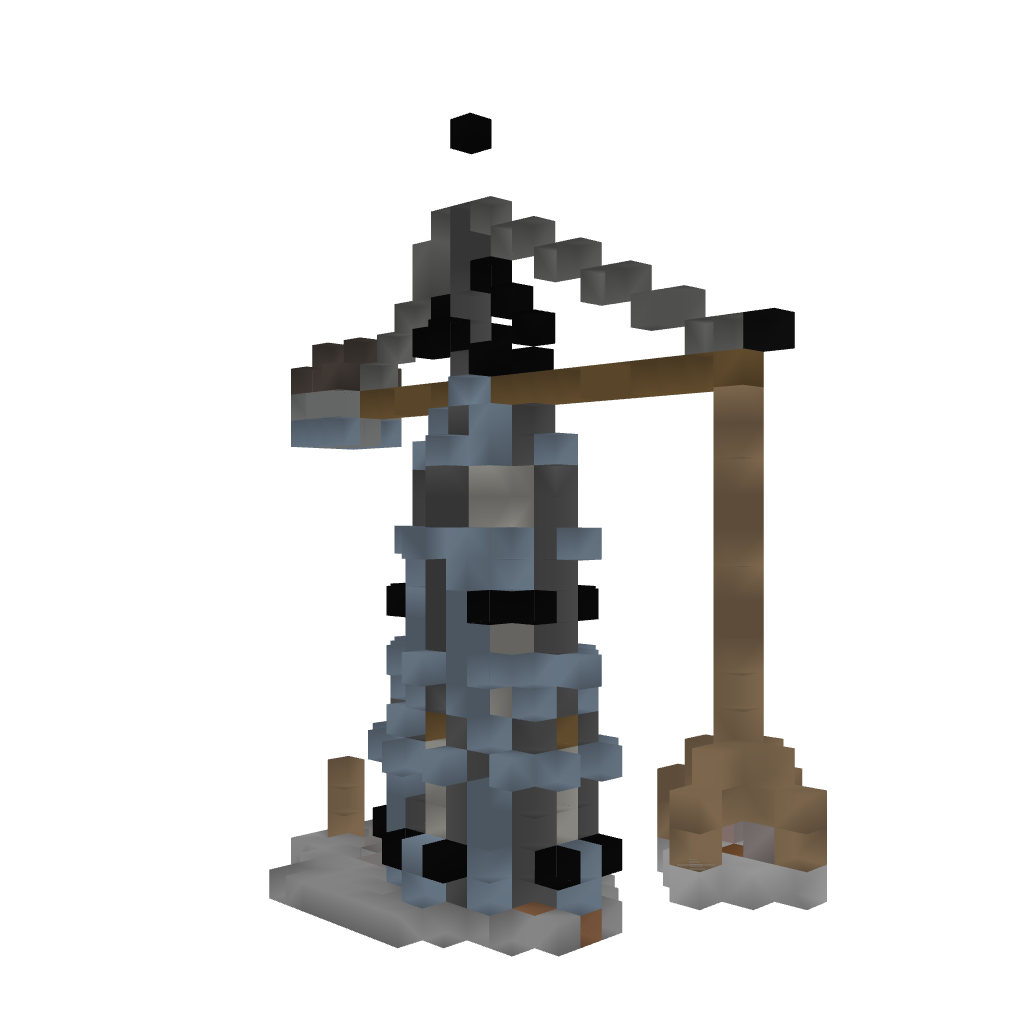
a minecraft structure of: Medieval-Crane #2